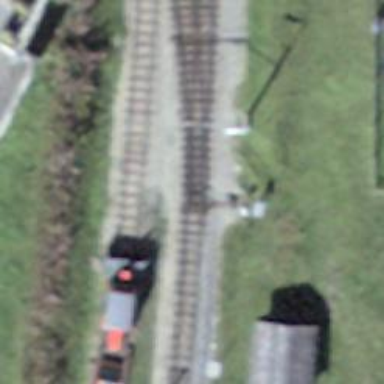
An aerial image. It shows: Railway switch.